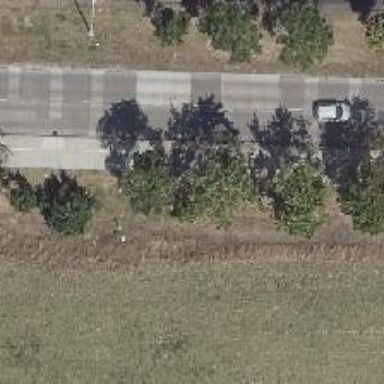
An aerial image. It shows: Beautiful avenue lined with deciduous broadleaved trees.